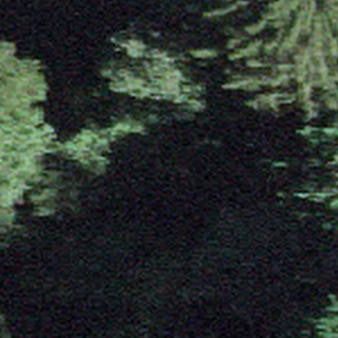
Label: other